Brain MRI, t2w sequence, axial 2D slice.
Patient: age 46, sex F, weight 95 kg, height 1.95 m
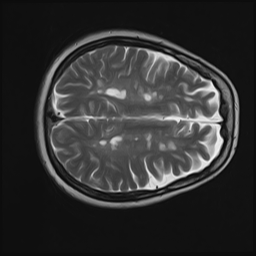